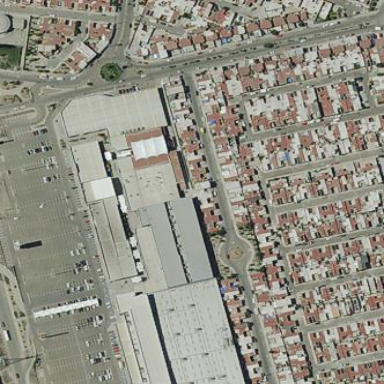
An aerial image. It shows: Retail area.